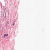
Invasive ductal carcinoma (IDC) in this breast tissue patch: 0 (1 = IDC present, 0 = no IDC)